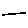
Label: line